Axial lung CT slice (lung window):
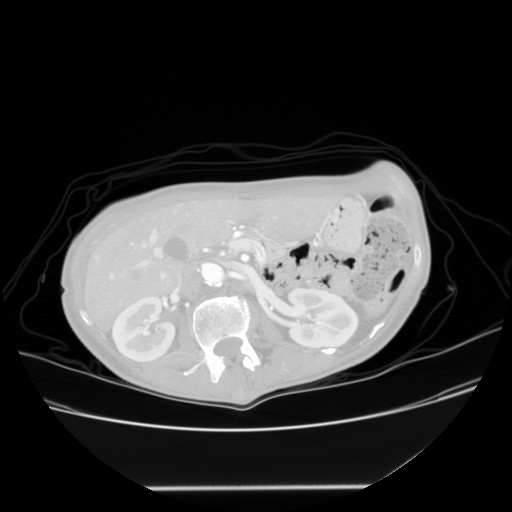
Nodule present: no